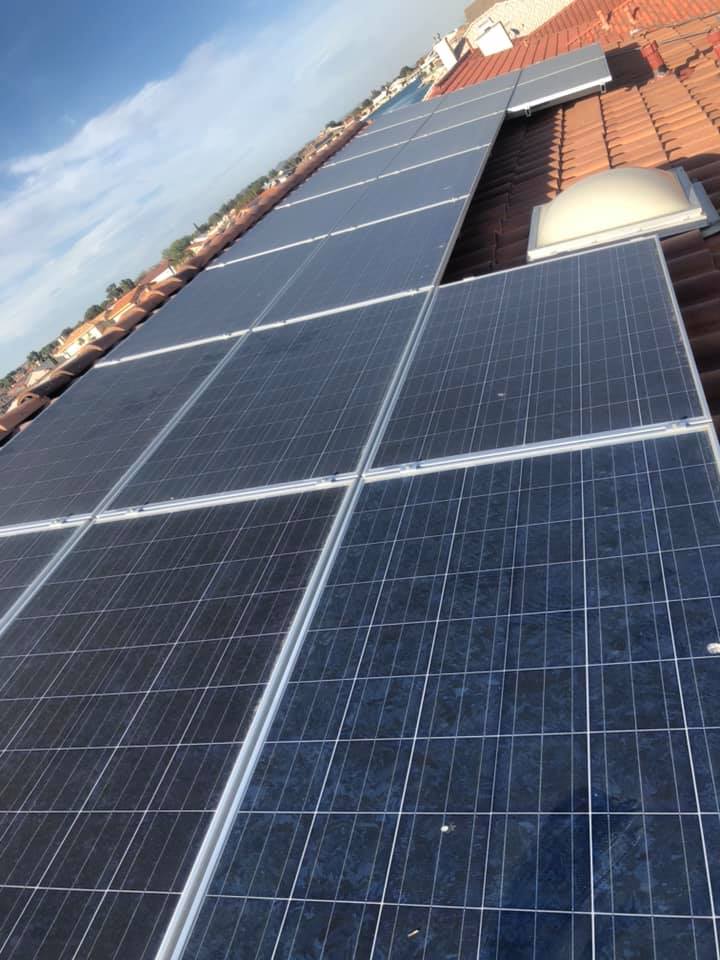
Label: Clean